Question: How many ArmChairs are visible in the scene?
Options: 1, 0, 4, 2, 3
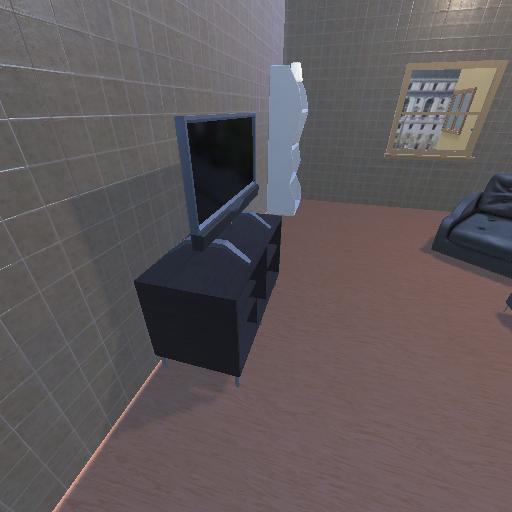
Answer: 1